Interaction volume radius: 5 \u00c5
Interaction volume height: 15 \u00c5
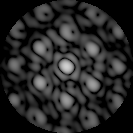
Disorder parameter: 0.4481